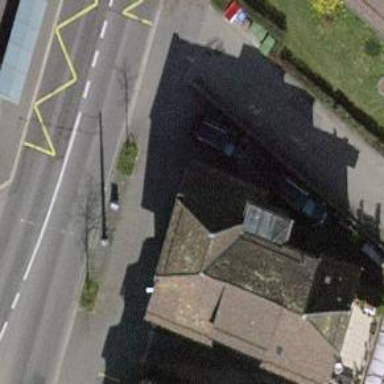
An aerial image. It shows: Convenience shop.